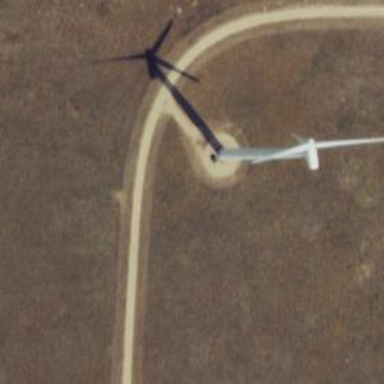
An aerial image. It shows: Wind generator powered by wind turbine.